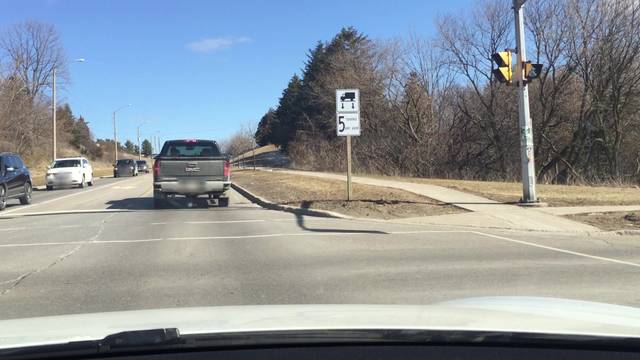
Region: Canada
Coordinates: 43.89, -78.813